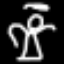
Label: angel